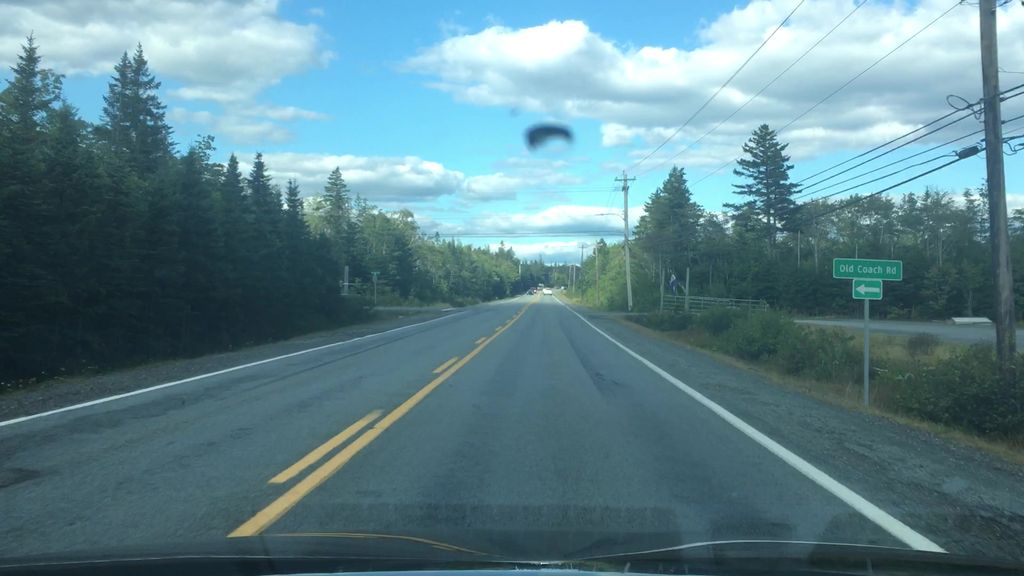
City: halifax